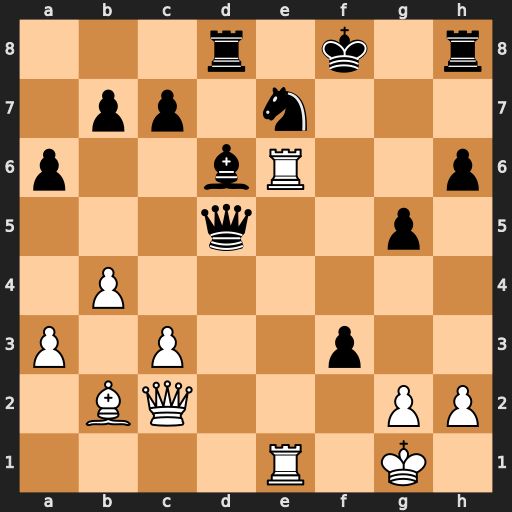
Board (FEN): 3r1k1r/1pp1n3/p2bR2p/3q2p1/1P6/P1P2p2/1BQ3PP/4R1K1
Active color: w
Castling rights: -
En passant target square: -
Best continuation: c4 Qd2 Qxd2 Bxh2+ Kxh2 Rxd2 Bxh8